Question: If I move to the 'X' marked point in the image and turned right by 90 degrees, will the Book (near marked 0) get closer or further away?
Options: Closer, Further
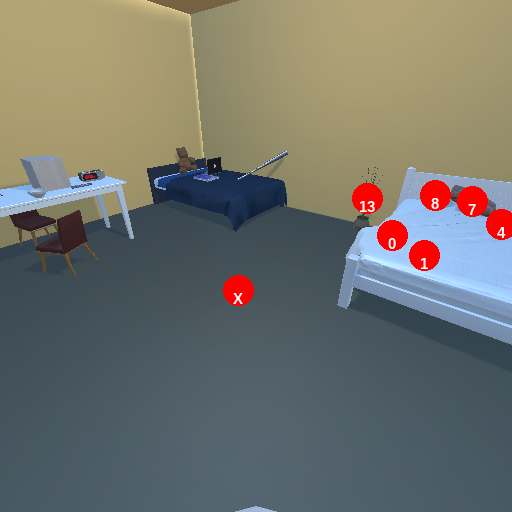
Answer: Closer